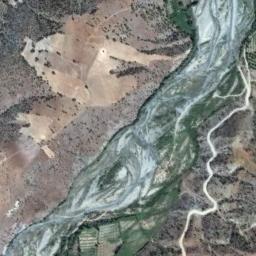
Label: river